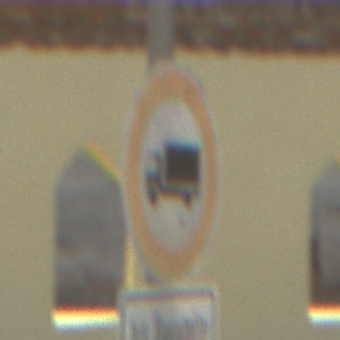
Verkehrszeichen: VerbotFuerKraftfahrzeugeUeberDreiKommaFuenfTonnen
Zusatzzeichen unten: SonstigeFahrzeugePersonengruppenFrei2
Umgebung: Outdoor, Suburban
Tageszeit: Midday
Wetter: PartlyCloudy
Licht: Natural
Jahreszeit: NotSpecified
Kontrast: HighContrast